Field crop: maize
Growth stage: 2
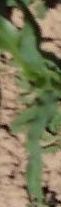
Species: maize